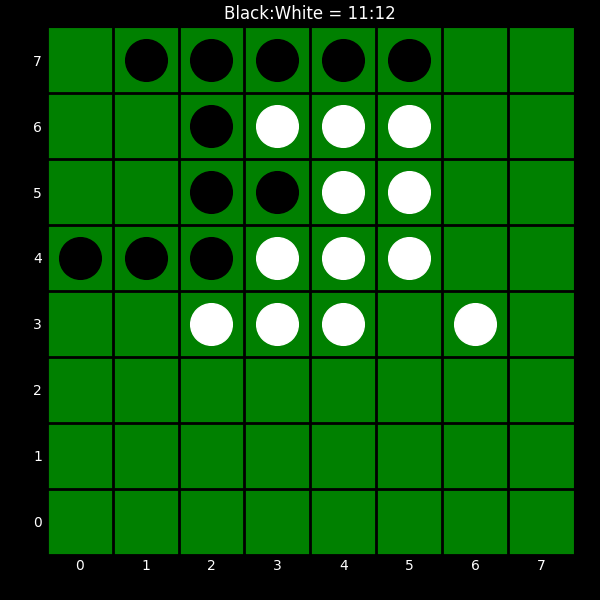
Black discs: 11
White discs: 12